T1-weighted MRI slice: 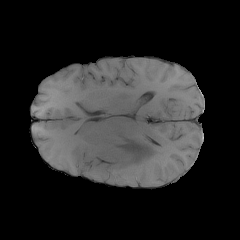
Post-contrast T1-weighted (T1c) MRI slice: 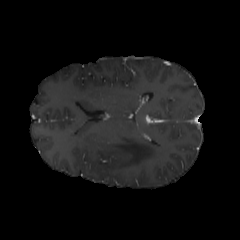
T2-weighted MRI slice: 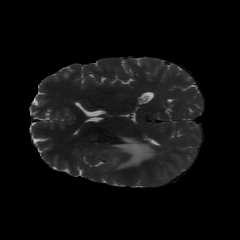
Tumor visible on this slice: yes